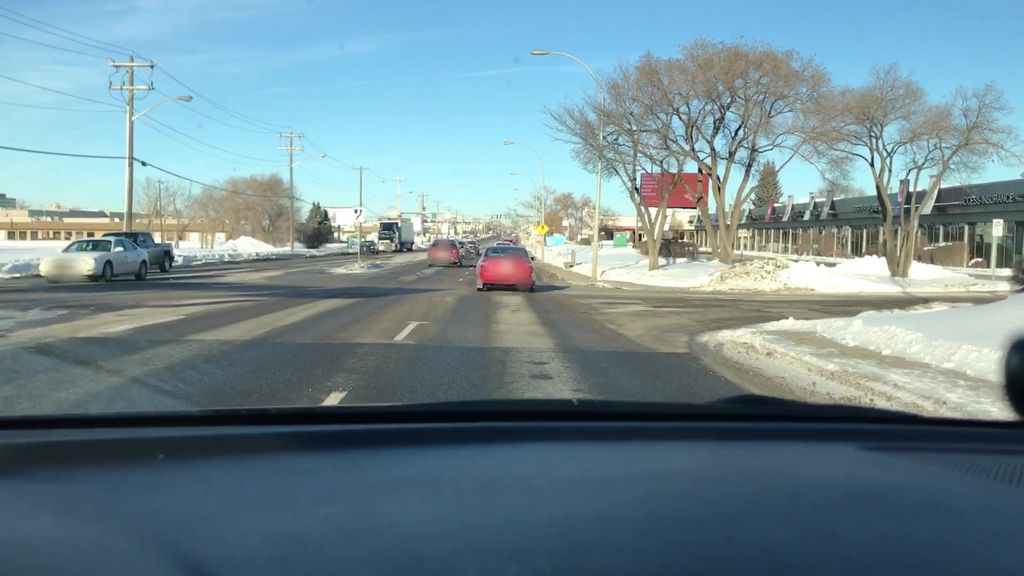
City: edmonton